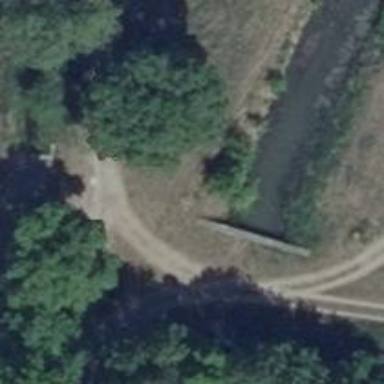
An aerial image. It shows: Culvert tunnel.